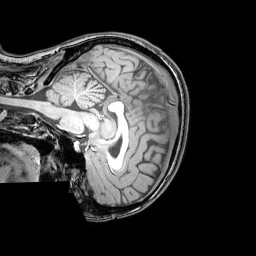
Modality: T1w
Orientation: sagittal
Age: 22
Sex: female
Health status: healthy
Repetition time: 0.081 s
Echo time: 0.037 s